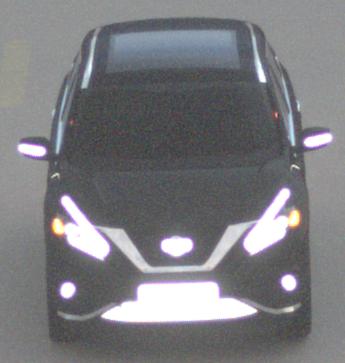
Make: Nissan
Model: Murano
Detailed model: Gen. 3 Z52
Model produced from: 2015
Doors: 5
Color: black
Road condition: dry road
Daytime: night
Contrast: low contrast